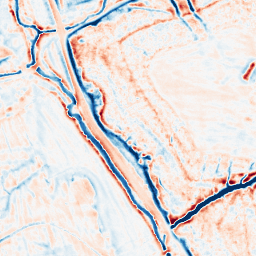
Category: edge_preserving
Decomposition family: bilateral
Decomposition parameters: d: 15
sigma_color: 75
sigma_space: 25
Upsampling method: bilinear
Upsampling parameters: scale: 4
Upsampling scale: 4